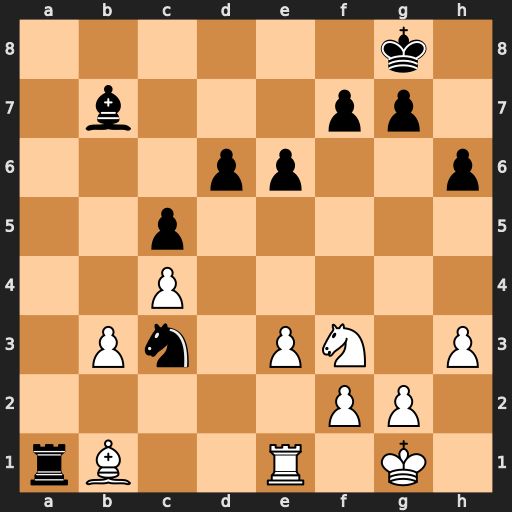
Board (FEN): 6k1/1b3pp1/3pp2p/2p5/2P5/1Pn1PN1P/5PP1/rB2R1K1
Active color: w
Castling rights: -
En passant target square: -
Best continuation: Bh7+ Kxh7 Rxa1